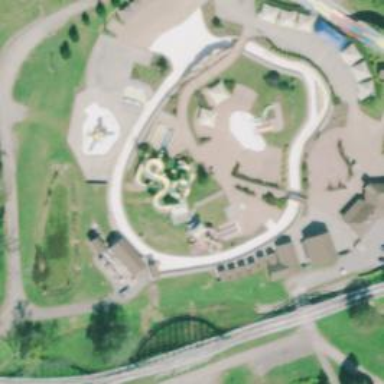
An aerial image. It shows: Water slide attraction.